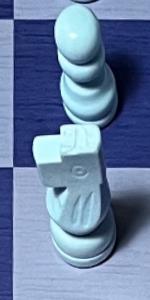
Label: Knight_White